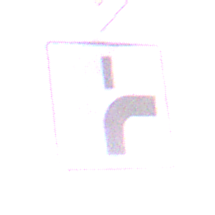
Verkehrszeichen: VerlaufVorfahrtsstrasse8
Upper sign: Vorfahrtsstrasse
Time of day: SunriseSunset
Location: Outdoor (Nature)
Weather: PartlyCloudy
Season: NotSpecified
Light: Natural